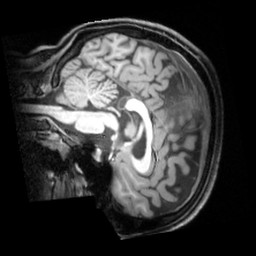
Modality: T1w
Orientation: sagittal
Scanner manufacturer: siemens
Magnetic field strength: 3 T
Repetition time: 1.9 s
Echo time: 0.00397 s